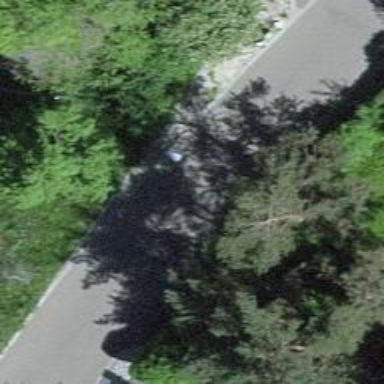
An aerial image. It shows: Pedestrian road.